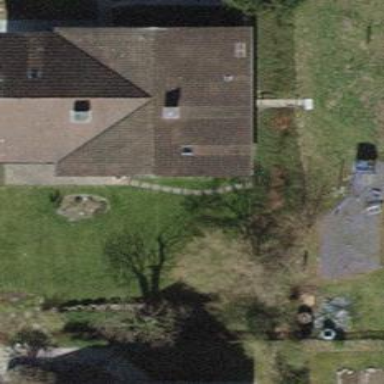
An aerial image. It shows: Detached building with gabled tile roof.